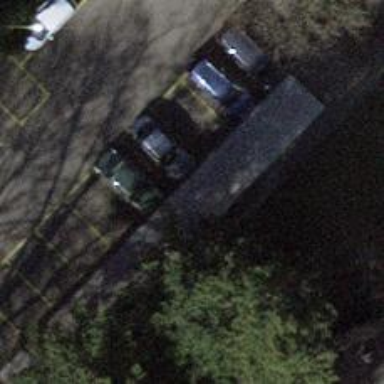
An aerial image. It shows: Bicycle parking area.